Question: In <URL> I answered recently I found interesting answer which shouldn't be working but still was. The question was about how to find specific folder recursively by its name and 'cd' to it.
The <URL> was:
'''
Get-ChildItem -Path .\ -Name Folder -Recurse -Depth 10
'''
As per the documentation of <URL>, instead of 'System.Object'.
How it's possible that the solution still works?
---
### MCVE:
'''
# cd C:\SOY28221
mkdir test, test1, test2, test3
mkdir . est2
older
Get-ChildItem -Path .\ -Name Folder -Recurse -Depth 10
'''
Current output:
'''
test2
older
'''
Expected output:
'''
Get-ChildItem : A positional parameter cannot be found that accepts argument 'Folder'.
'''
---
### What have I tried?
1. First I checked that -Path is the only positional parameter. Apparently it is:

All the other params have 'Position: Named'.
1. Then I tried to switch the arguments to something like this:
'''
Get-ChildItem -Path .\ Folder -Name -Recurse -Depth 10
'''
It was still working, so that was clear indication that what I'm passing to the cmdlet is not the value for '-Name'.
1. Last thing I supposed was that I just send array of strings to -Path. I tried to do this explicitely:
'''
[string[]]$a = '.','Folder'
$a.GetType()
Get-ChildItem -Path $a -Name -Recurse -Depth 10
# Output:
PS C:\SOY28221> $a.GetType()
IsPublic IsSerial Name BaseType
-------- -------- ---- --------
True True String[] System.Array
PS C:\SOY28221> Get-ChildItem -Path $a -Name -Recurse -Depth 10
test
test1
test2
test3
test2
older
Get-ChildItem : Cannot find path 'C:\SOY28221\Folder' because it does not exist.
At line:1 char:1
+ Get-ChildItem -Path $a -Name -Recurse -Depth 10
+ ~~~~~~~~~~~~~~~~~~~~~~~~~~~~~~~~~~~~~~~~~~~~~~~
+ CategoryInfo : ObjectNotFound: (C:\SOY28221\Folder:String) [Get-ChildItem], ItemNotFoundException
+ FullyQualifiedErrorId : PathNotFound,Microsoft.PowerShell.Commands.GetChildItemCommand
'''
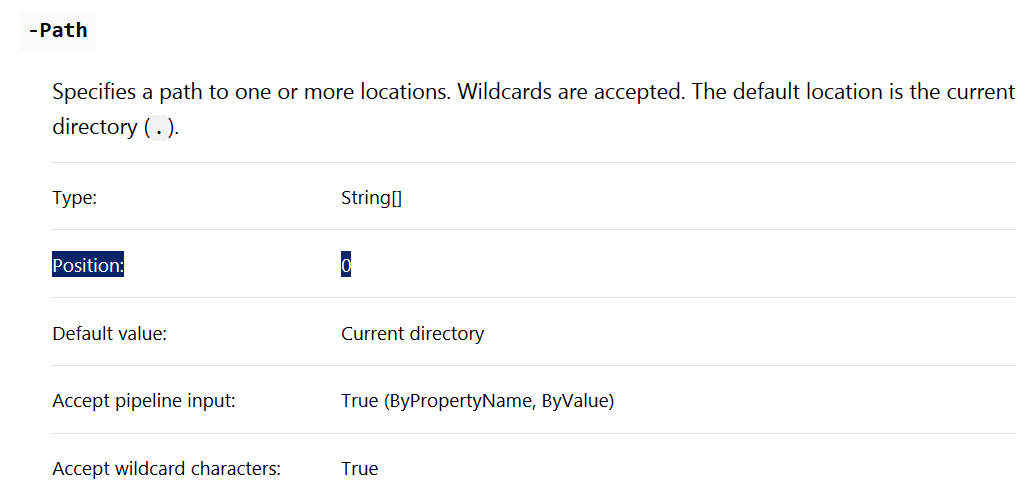
Answer: ### tl;dr:
'Get-ChildItem''-Filter'
The above is no longer true, it's been fixed in <URL>.
---
### Long answer:
In fact, the value 'Folder' is being passed to '-Filter' parameter. Even though <URL> is still correct.
The cmdlet you run:
'''
Get-ChildItem -Path .\ -Name Folder -Recurse -Depth 10
'''
is effectively:
'''
Get-ChildItem -Path "." -Name -Filter "Folder" -Recurse -Depth 10
'''
Even though '-Filter' parameter in 'Get-ChildItem' <URL>, in that case it works perfectly and the filter is applied to only show items named 'Folder'. As that invocation doesn't specify '-File' or '-Directory', if you run:
'''
# Create new file named 'Folder'
New-Item Folder
'''
and then run the cmdlet once again, it'd return both file and folder which was created:
'''
PS C:\SOY28221> Get-ChildItem -Path .\ -Name Folder -Recurse -Depth 10
Folder
test2
older
'''
The output is exactly the same if you explicitely use '-Filter':
'''
PS C:\SOY28221> Get-ChildItem -Path .\ -Name -Filter Folder -Recurse -Depth 10
Folder
test2
older
'''